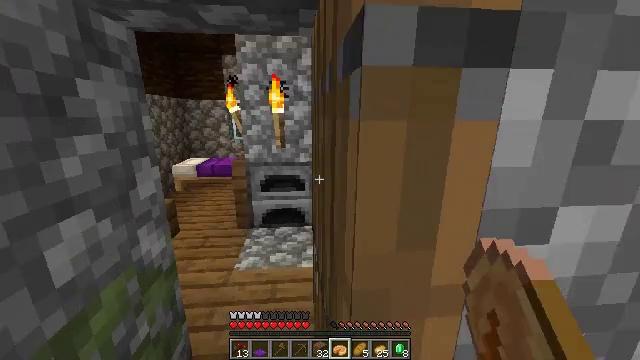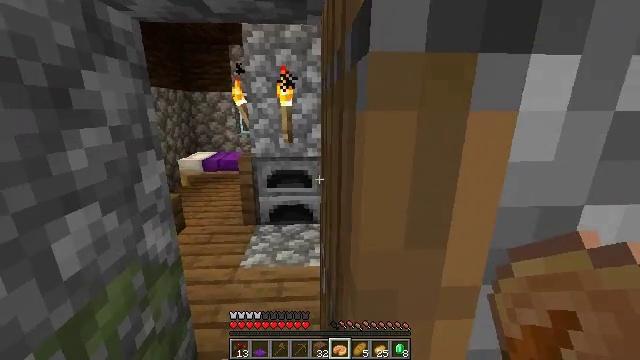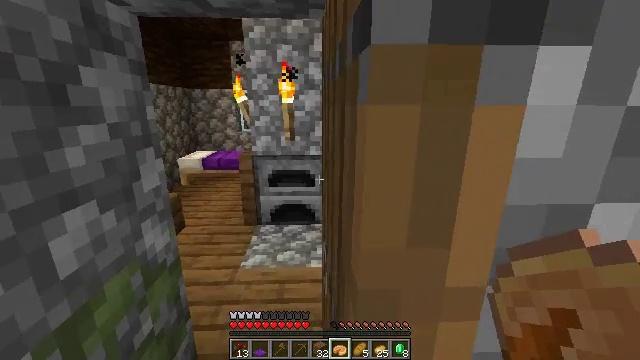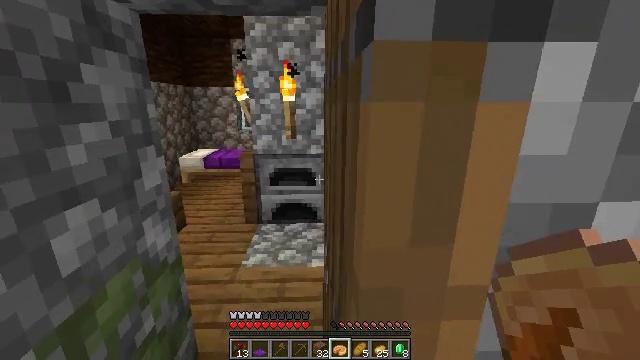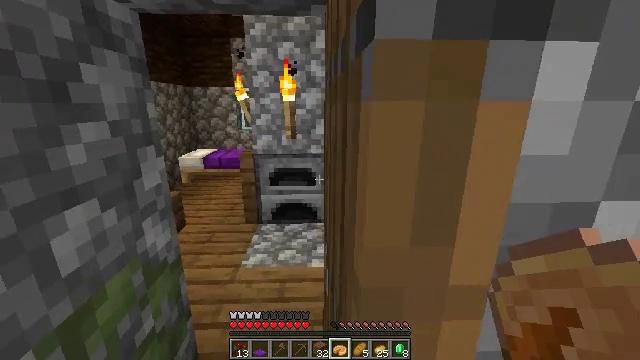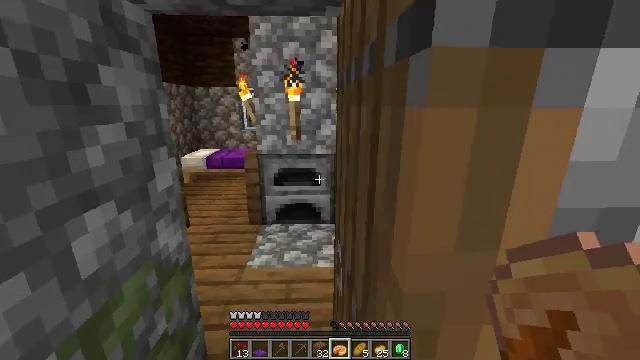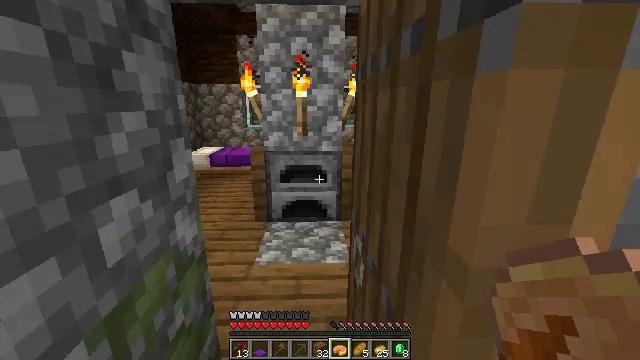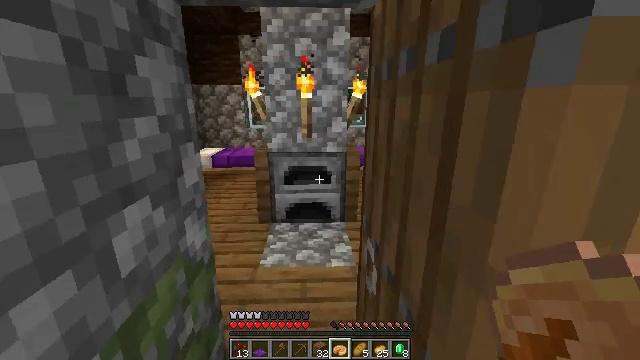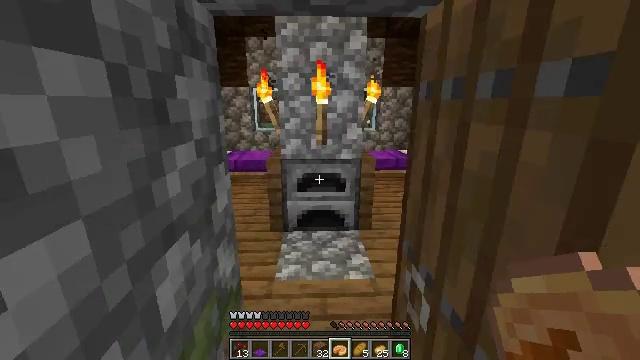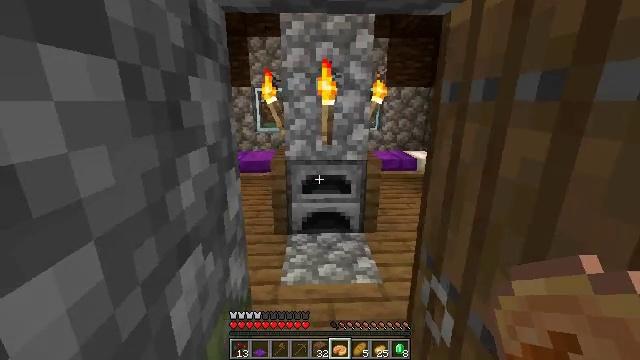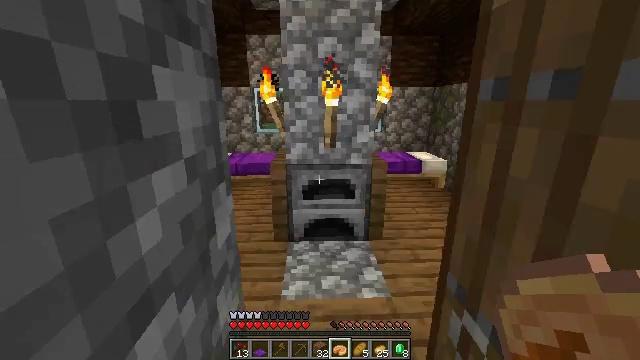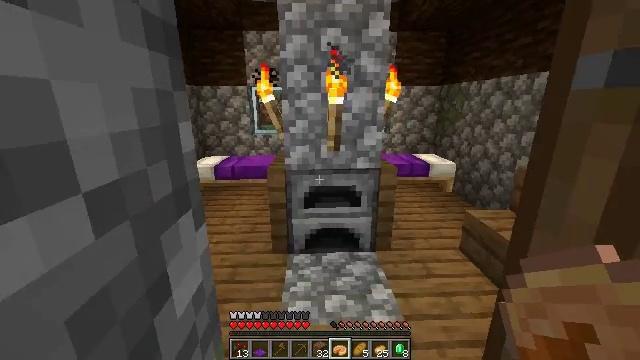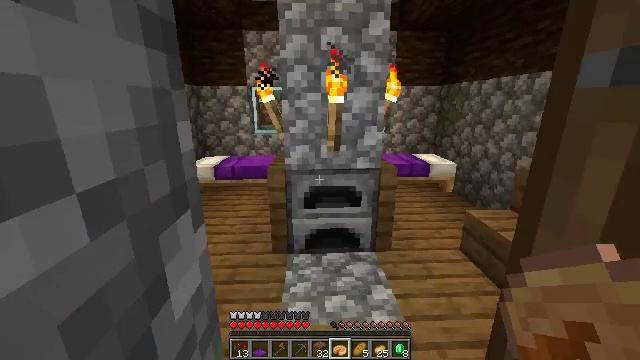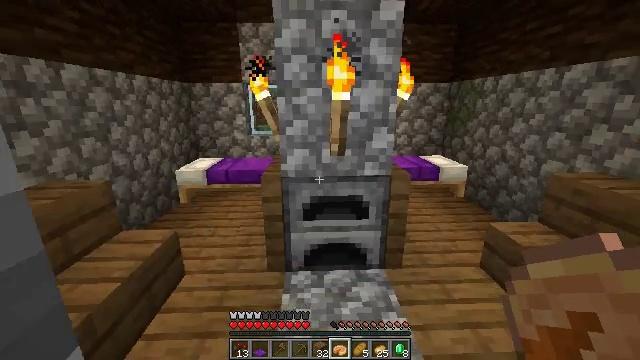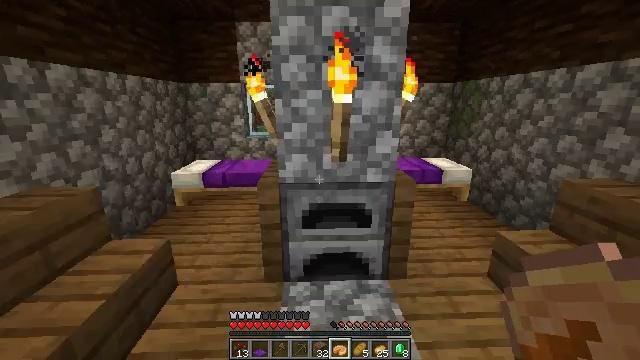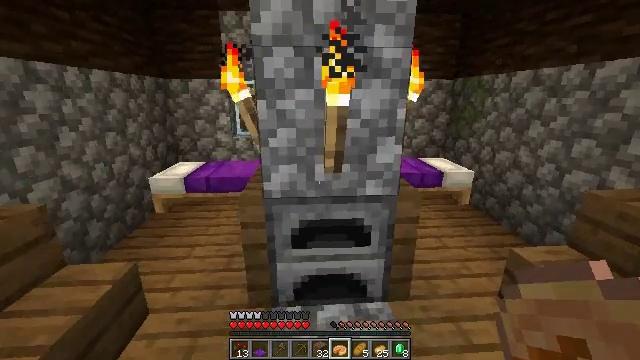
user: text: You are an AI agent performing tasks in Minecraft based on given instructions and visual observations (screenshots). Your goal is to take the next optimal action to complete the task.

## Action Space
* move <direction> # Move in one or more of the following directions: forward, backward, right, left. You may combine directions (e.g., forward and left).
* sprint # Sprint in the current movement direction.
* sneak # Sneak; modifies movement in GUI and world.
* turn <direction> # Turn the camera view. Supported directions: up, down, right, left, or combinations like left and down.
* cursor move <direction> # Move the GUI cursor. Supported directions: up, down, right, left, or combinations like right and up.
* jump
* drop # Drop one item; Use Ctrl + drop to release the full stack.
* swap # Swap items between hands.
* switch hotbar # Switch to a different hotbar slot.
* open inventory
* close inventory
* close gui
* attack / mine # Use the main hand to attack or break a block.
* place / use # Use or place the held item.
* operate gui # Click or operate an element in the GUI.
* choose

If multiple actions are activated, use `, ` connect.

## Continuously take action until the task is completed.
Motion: motion action
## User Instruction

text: Drop a pumpkin pie.
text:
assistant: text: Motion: turn left
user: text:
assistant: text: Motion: no_op
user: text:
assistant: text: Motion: no_op
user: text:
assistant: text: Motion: move forward
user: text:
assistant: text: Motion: move forward and move left
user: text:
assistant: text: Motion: move forward and move left
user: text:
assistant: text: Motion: move forward and move left
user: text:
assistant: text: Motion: move forward and move left
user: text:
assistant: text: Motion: move forward and move left
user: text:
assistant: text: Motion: move forward
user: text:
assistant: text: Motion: move forward
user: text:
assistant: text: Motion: move forward
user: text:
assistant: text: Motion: move forward
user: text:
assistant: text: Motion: move forward
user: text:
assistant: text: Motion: move forward, turn right
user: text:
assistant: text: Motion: move forward, turn right and down
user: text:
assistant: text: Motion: move forward, turn right and down
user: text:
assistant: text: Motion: turn right and down
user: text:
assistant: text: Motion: turn right and down
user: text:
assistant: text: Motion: turn right
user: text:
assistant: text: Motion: turn right
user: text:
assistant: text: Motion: turn right and down
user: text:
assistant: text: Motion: turn right
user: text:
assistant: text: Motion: turn right and up
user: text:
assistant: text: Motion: turn right and up
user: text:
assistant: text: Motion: turn up
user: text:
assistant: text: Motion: turn up
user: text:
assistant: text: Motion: turn up
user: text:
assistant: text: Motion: no_op
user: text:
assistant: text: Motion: no_op